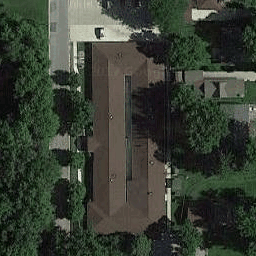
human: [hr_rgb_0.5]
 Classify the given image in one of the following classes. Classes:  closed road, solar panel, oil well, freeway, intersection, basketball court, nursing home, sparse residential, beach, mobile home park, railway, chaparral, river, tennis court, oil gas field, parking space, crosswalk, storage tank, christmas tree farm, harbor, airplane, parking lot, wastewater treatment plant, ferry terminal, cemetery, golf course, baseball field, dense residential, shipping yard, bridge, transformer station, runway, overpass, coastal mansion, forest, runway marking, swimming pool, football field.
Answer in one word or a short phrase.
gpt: nursing home